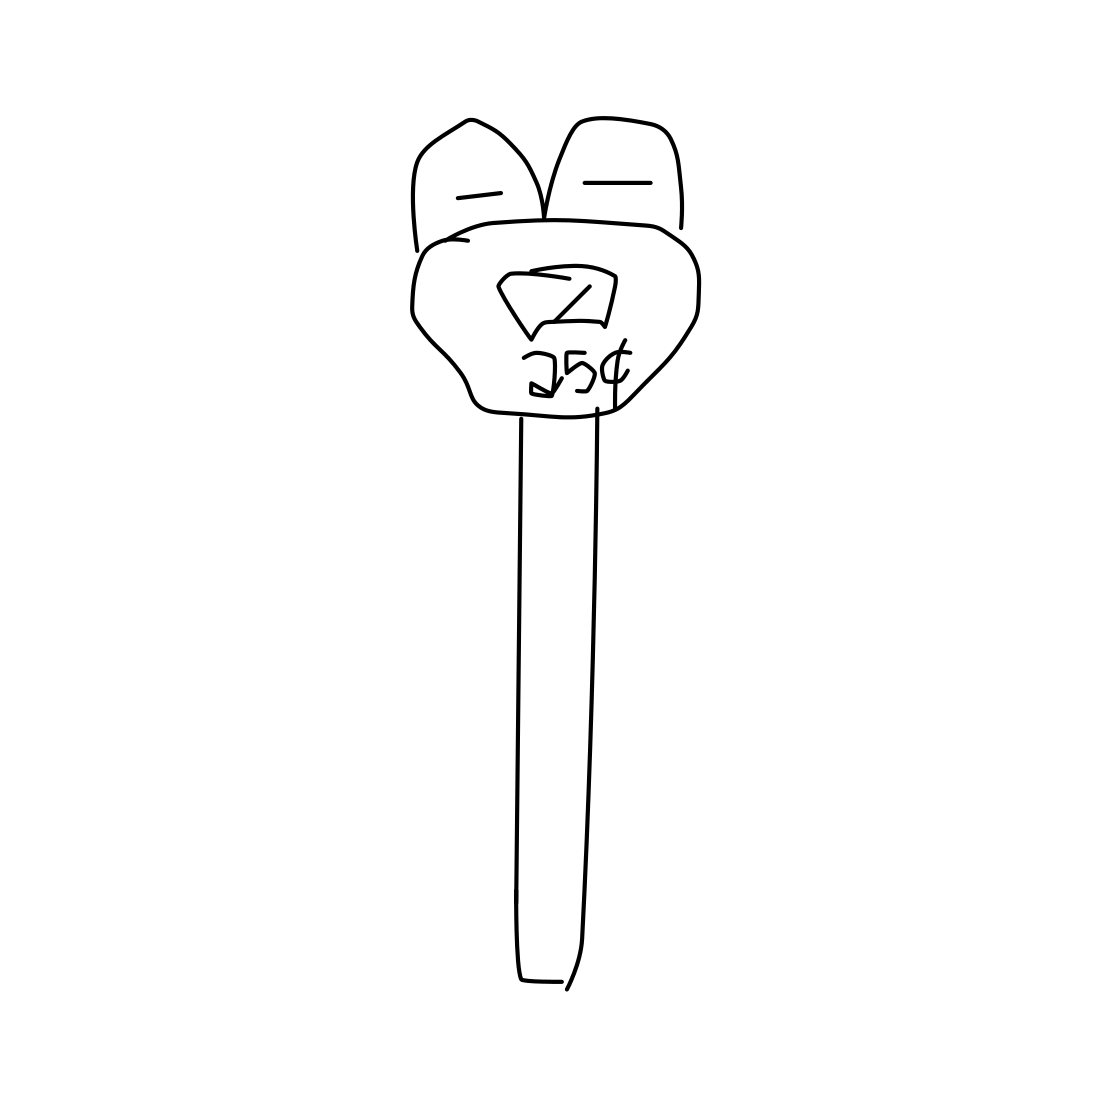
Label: parking meter